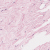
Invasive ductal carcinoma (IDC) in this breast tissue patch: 0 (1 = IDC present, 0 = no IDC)